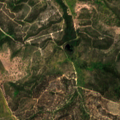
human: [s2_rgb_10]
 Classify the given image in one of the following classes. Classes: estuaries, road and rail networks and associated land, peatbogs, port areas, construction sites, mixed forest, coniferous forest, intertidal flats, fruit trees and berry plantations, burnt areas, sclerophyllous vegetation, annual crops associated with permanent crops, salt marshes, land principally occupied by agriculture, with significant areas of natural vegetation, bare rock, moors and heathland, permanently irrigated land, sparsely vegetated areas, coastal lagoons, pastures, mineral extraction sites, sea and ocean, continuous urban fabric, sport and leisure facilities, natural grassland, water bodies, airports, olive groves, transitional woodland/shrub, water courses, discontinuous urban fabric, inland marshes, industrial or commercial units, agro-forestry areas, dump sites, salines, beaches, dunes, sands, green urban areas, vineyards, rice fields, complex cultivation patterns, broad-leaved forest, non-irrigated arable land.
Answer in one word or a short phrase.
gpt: broad-leaved forest, mixed forest, transitional woodland/shrub